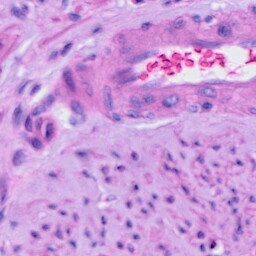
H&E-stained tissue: Cervix